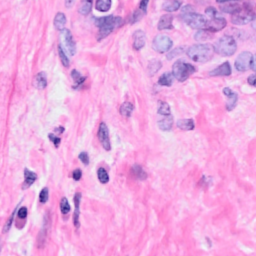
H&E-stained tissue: Breast